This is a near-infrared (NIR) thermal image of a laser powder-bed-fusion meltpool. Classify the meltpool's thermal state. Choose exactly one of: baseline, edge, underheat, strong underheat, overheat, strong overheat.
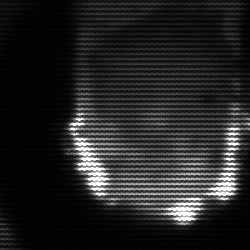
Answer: strong underheat